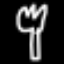
Label: fork